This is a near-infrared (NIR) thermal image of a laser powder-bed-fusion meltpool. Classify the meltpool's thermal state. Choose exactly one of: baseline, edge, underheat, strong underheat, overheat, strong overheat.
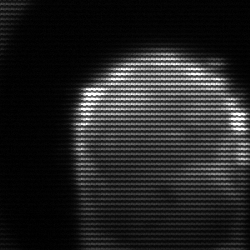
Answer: edge